Field crop: maize
Growth stage: 2
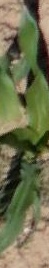
Species: maize